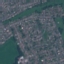
Land use / land cover class: Residential